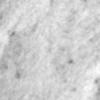
Label: no_change